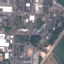
Land use / land cover: Industrial